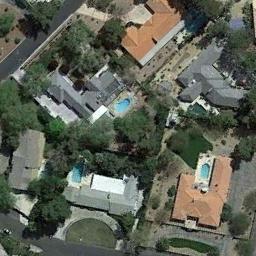
Label: residential